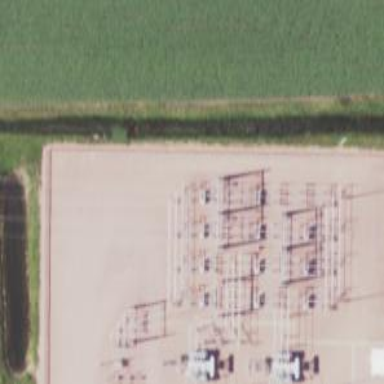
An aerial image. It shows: Switch for power supply.